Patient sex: M
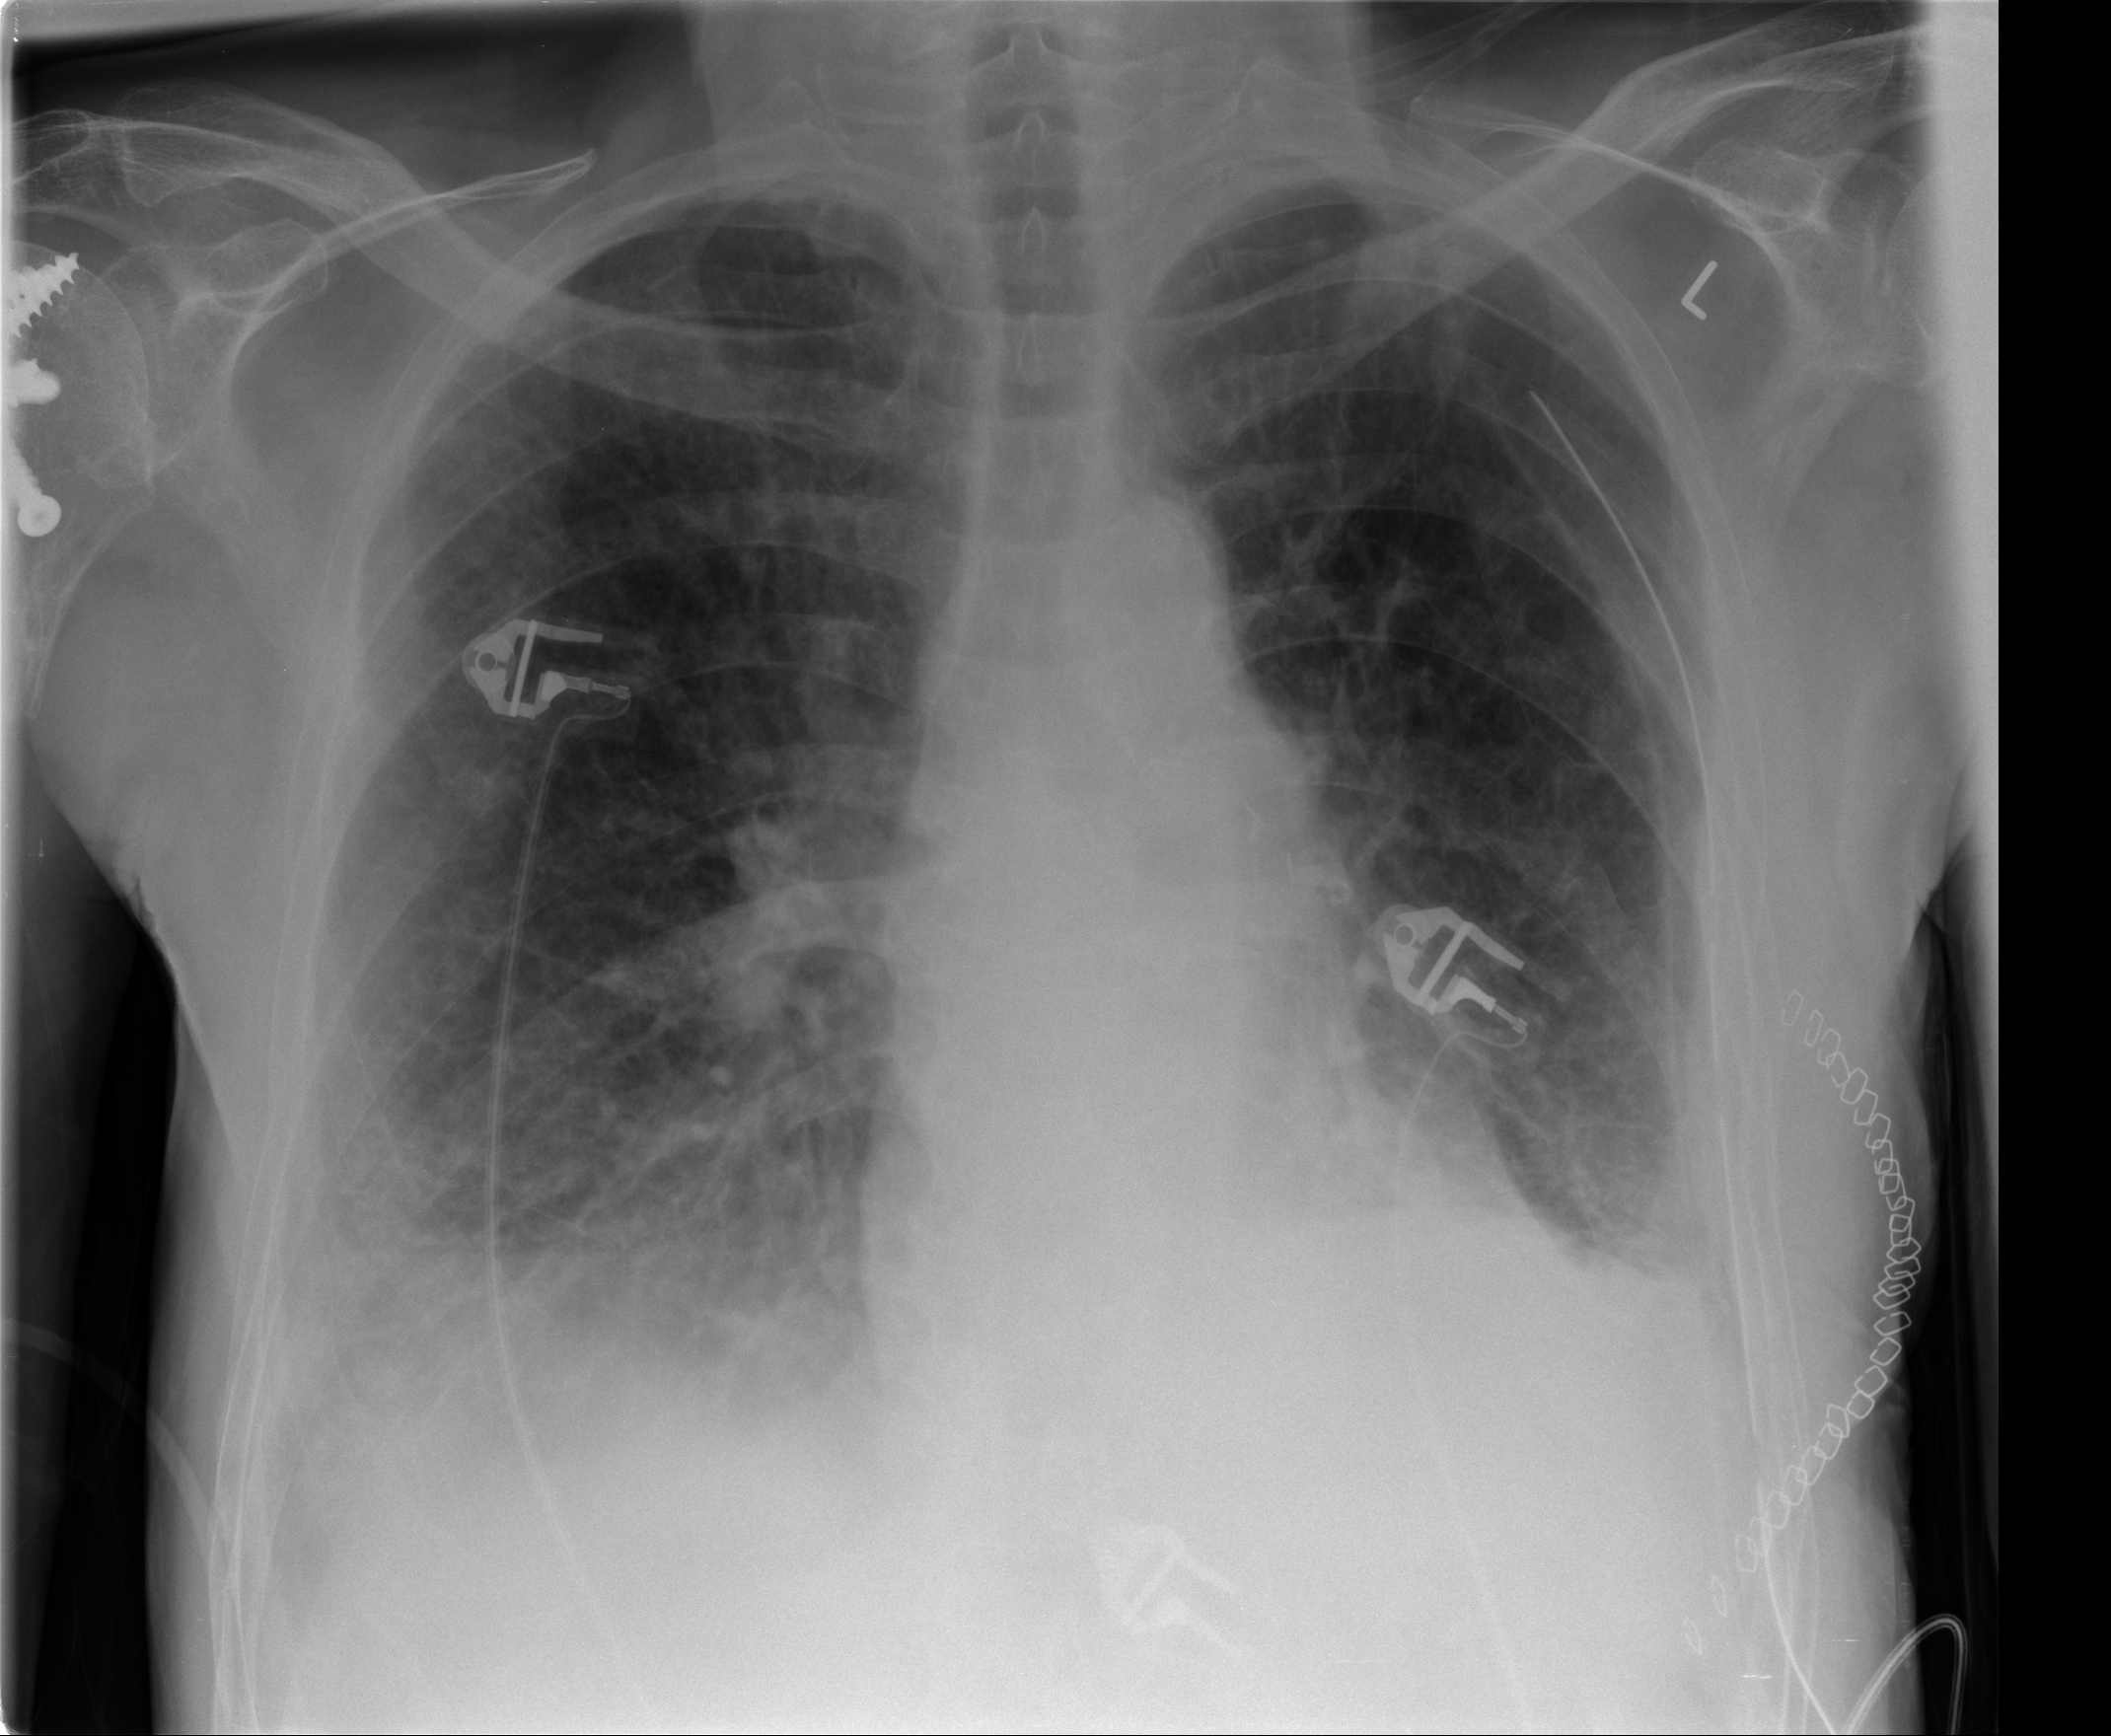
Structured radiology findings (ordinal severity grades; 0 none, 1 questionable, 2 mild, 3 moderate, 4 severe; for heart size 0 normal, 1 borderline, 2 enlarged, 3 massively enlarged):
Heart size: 0
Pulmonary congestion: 2
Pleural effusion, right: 2
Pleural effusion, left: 2
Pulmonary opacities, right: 3
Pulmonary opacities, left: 2
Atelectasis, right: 2
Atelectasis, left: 2